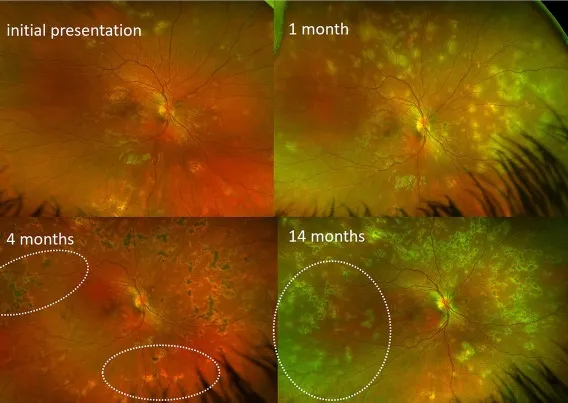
Patient 1. (A) Ultrawide-field fundus color imaging over time. Right eye only. The left eye demonstrated similar findings. The placoid lesions increased in quantity over time from initial presentation, 1 month, and 4 months to 14 months after presentation.
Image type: ophthalmic_imaging (fundus_photograph)